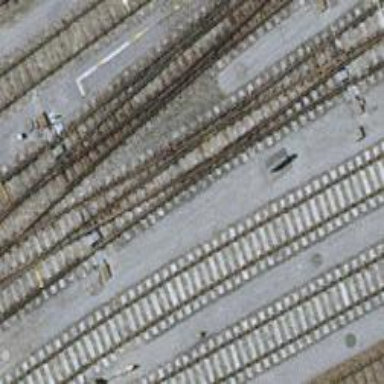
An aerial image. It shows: Railway switch.